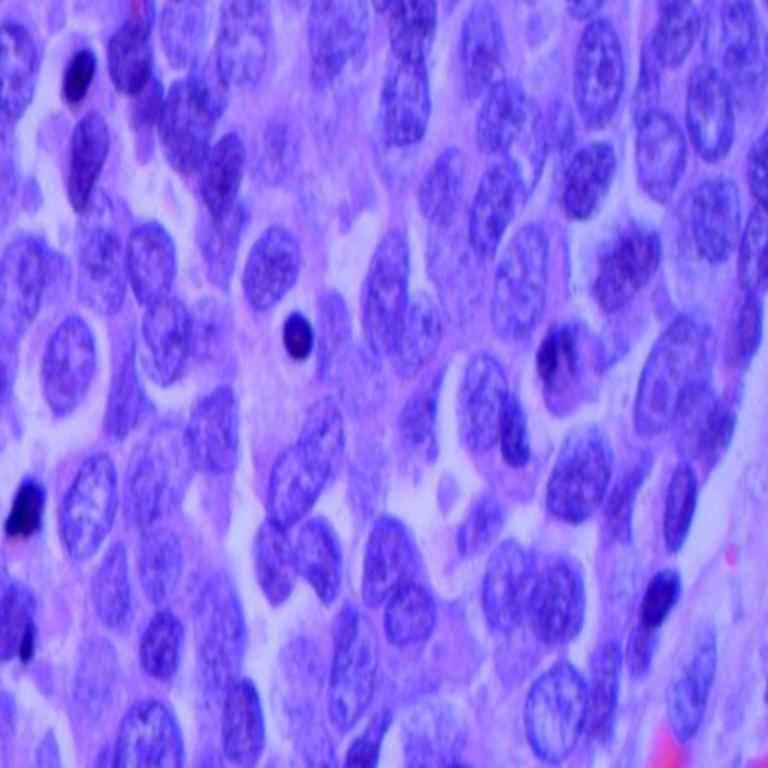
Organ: lung
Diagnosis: squamous carcinomas